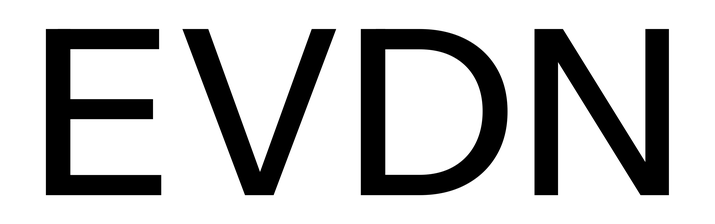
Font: InstrumentSans_Medium